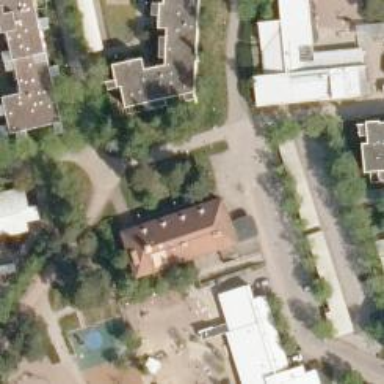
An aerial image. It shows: Kindergarten.